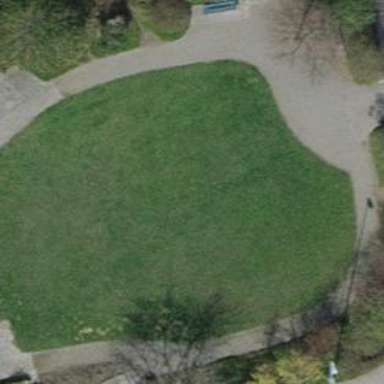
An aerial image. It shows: Park.